Question: I have been tearing my hair out with this one. I am trying to make a Pong application (because we need another one of them, don't we?) in which everything looks rectangular and retro. Because of the rectangularization, I managed to get very far into the development of the application before I decided to add a textual notification of the current score. Upon doing so, I noticed that the canvas (or at least the text) was being drawn at a lower resolution than that which is native to my device (Nexus 4).
I have tried using the anti-alias flag, and while this gives a smoother look to the text, I can still see that it is not as sharp as it should be. To isolate the problem somewhat, I tried drawing some test circles to the canvas (one with anti-aliasing and one without). Lo and behold, the circles too were low resolution.

So far as I can tell, I have implemented the surface view correctly. Any parts of code required can be given.
Thanks.
Here is the code for the text style as well as the drawing of the text:
'''
textStyle = new Paint(Paint.LINEAR_TEXT_FLAG | Paint.ANTI_ALIAS_FLAG);
textStyle.setColor(0xffffffff);
textStyle.setAntiAlias(true);
textStyle.setSubpixelText(true);
// draw from the bottom left up (lowest most recent)
Rect textBoundingRect = new Rect();
textStyle.getTextBounds(message, 0, message.length(), textBoundingRect);
// draw the text at the bottom of the screen
int top = (int) Math.round((c.getHeight() - (textBoundingRect.height() + 10) * i) );
// c is just the canvas that was returned from locking
c.drawText(m.getMessage(), 10, top, textStyle);
'''
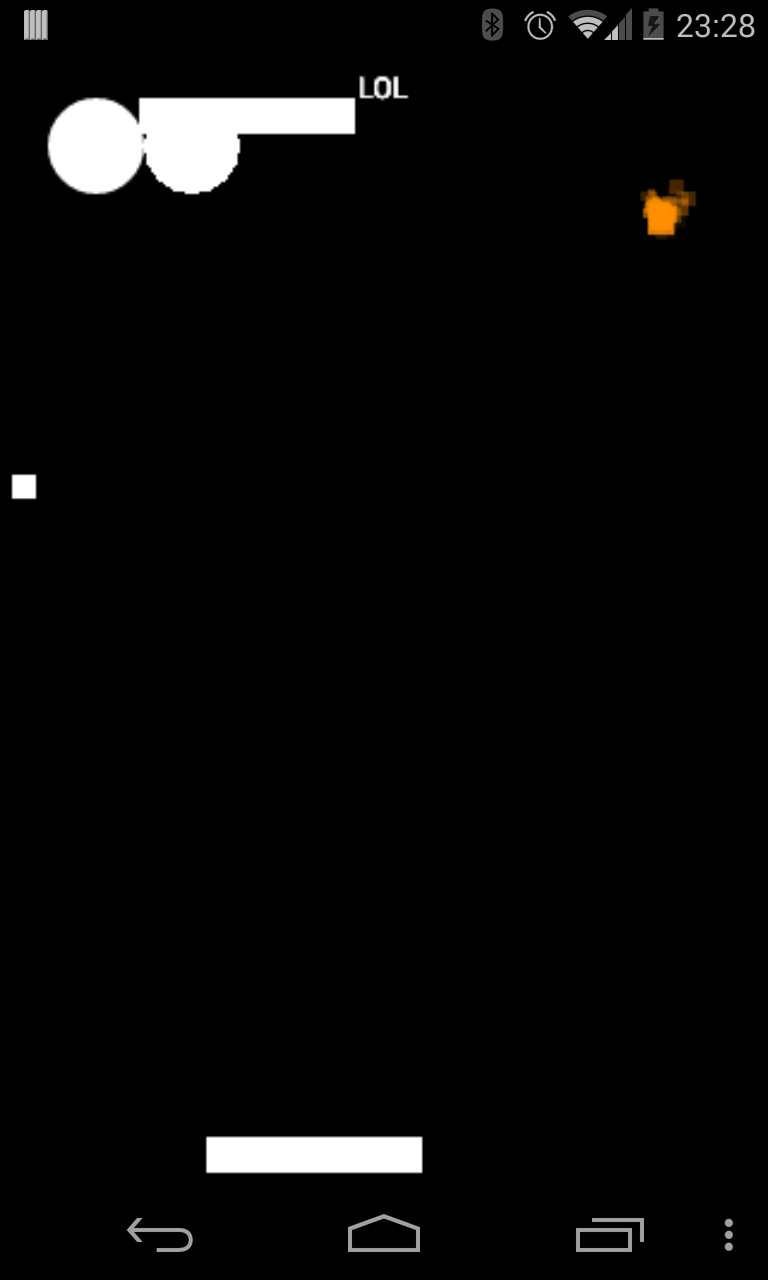
Answer: I managed to fix this problem by placing the SurfaceView within a parent FrameLayout.